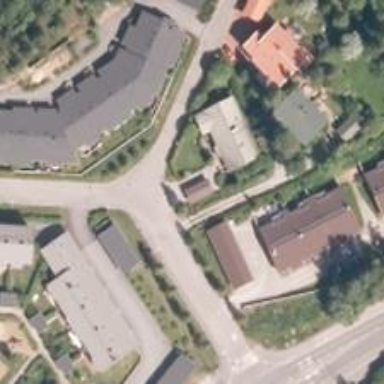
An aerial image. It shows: Asphalt road in residential area.